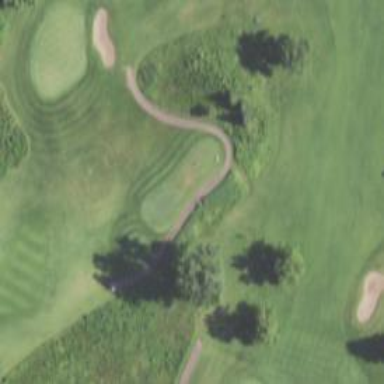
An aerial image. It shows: Path designated for golf carts.